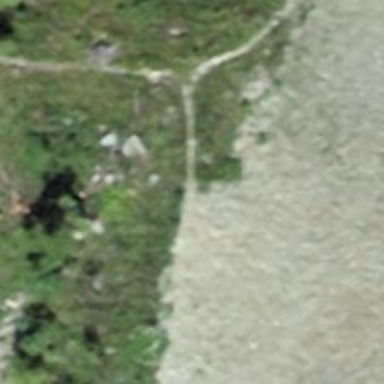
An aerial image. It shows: Path.